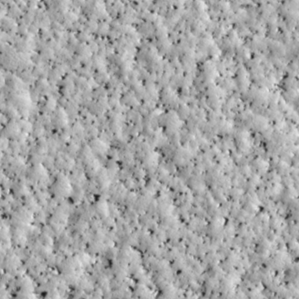
Label: non_frost